Field crop: tomato
Growth stage: 1
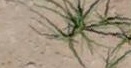
Species: cyperus